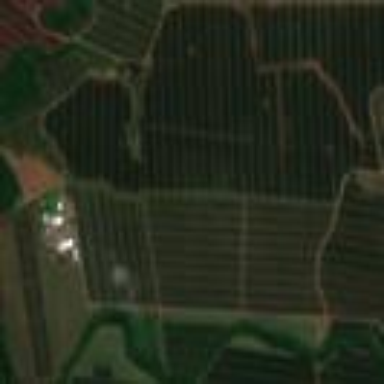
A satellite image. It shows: Orchard filled with pineapple plants.